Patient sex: F
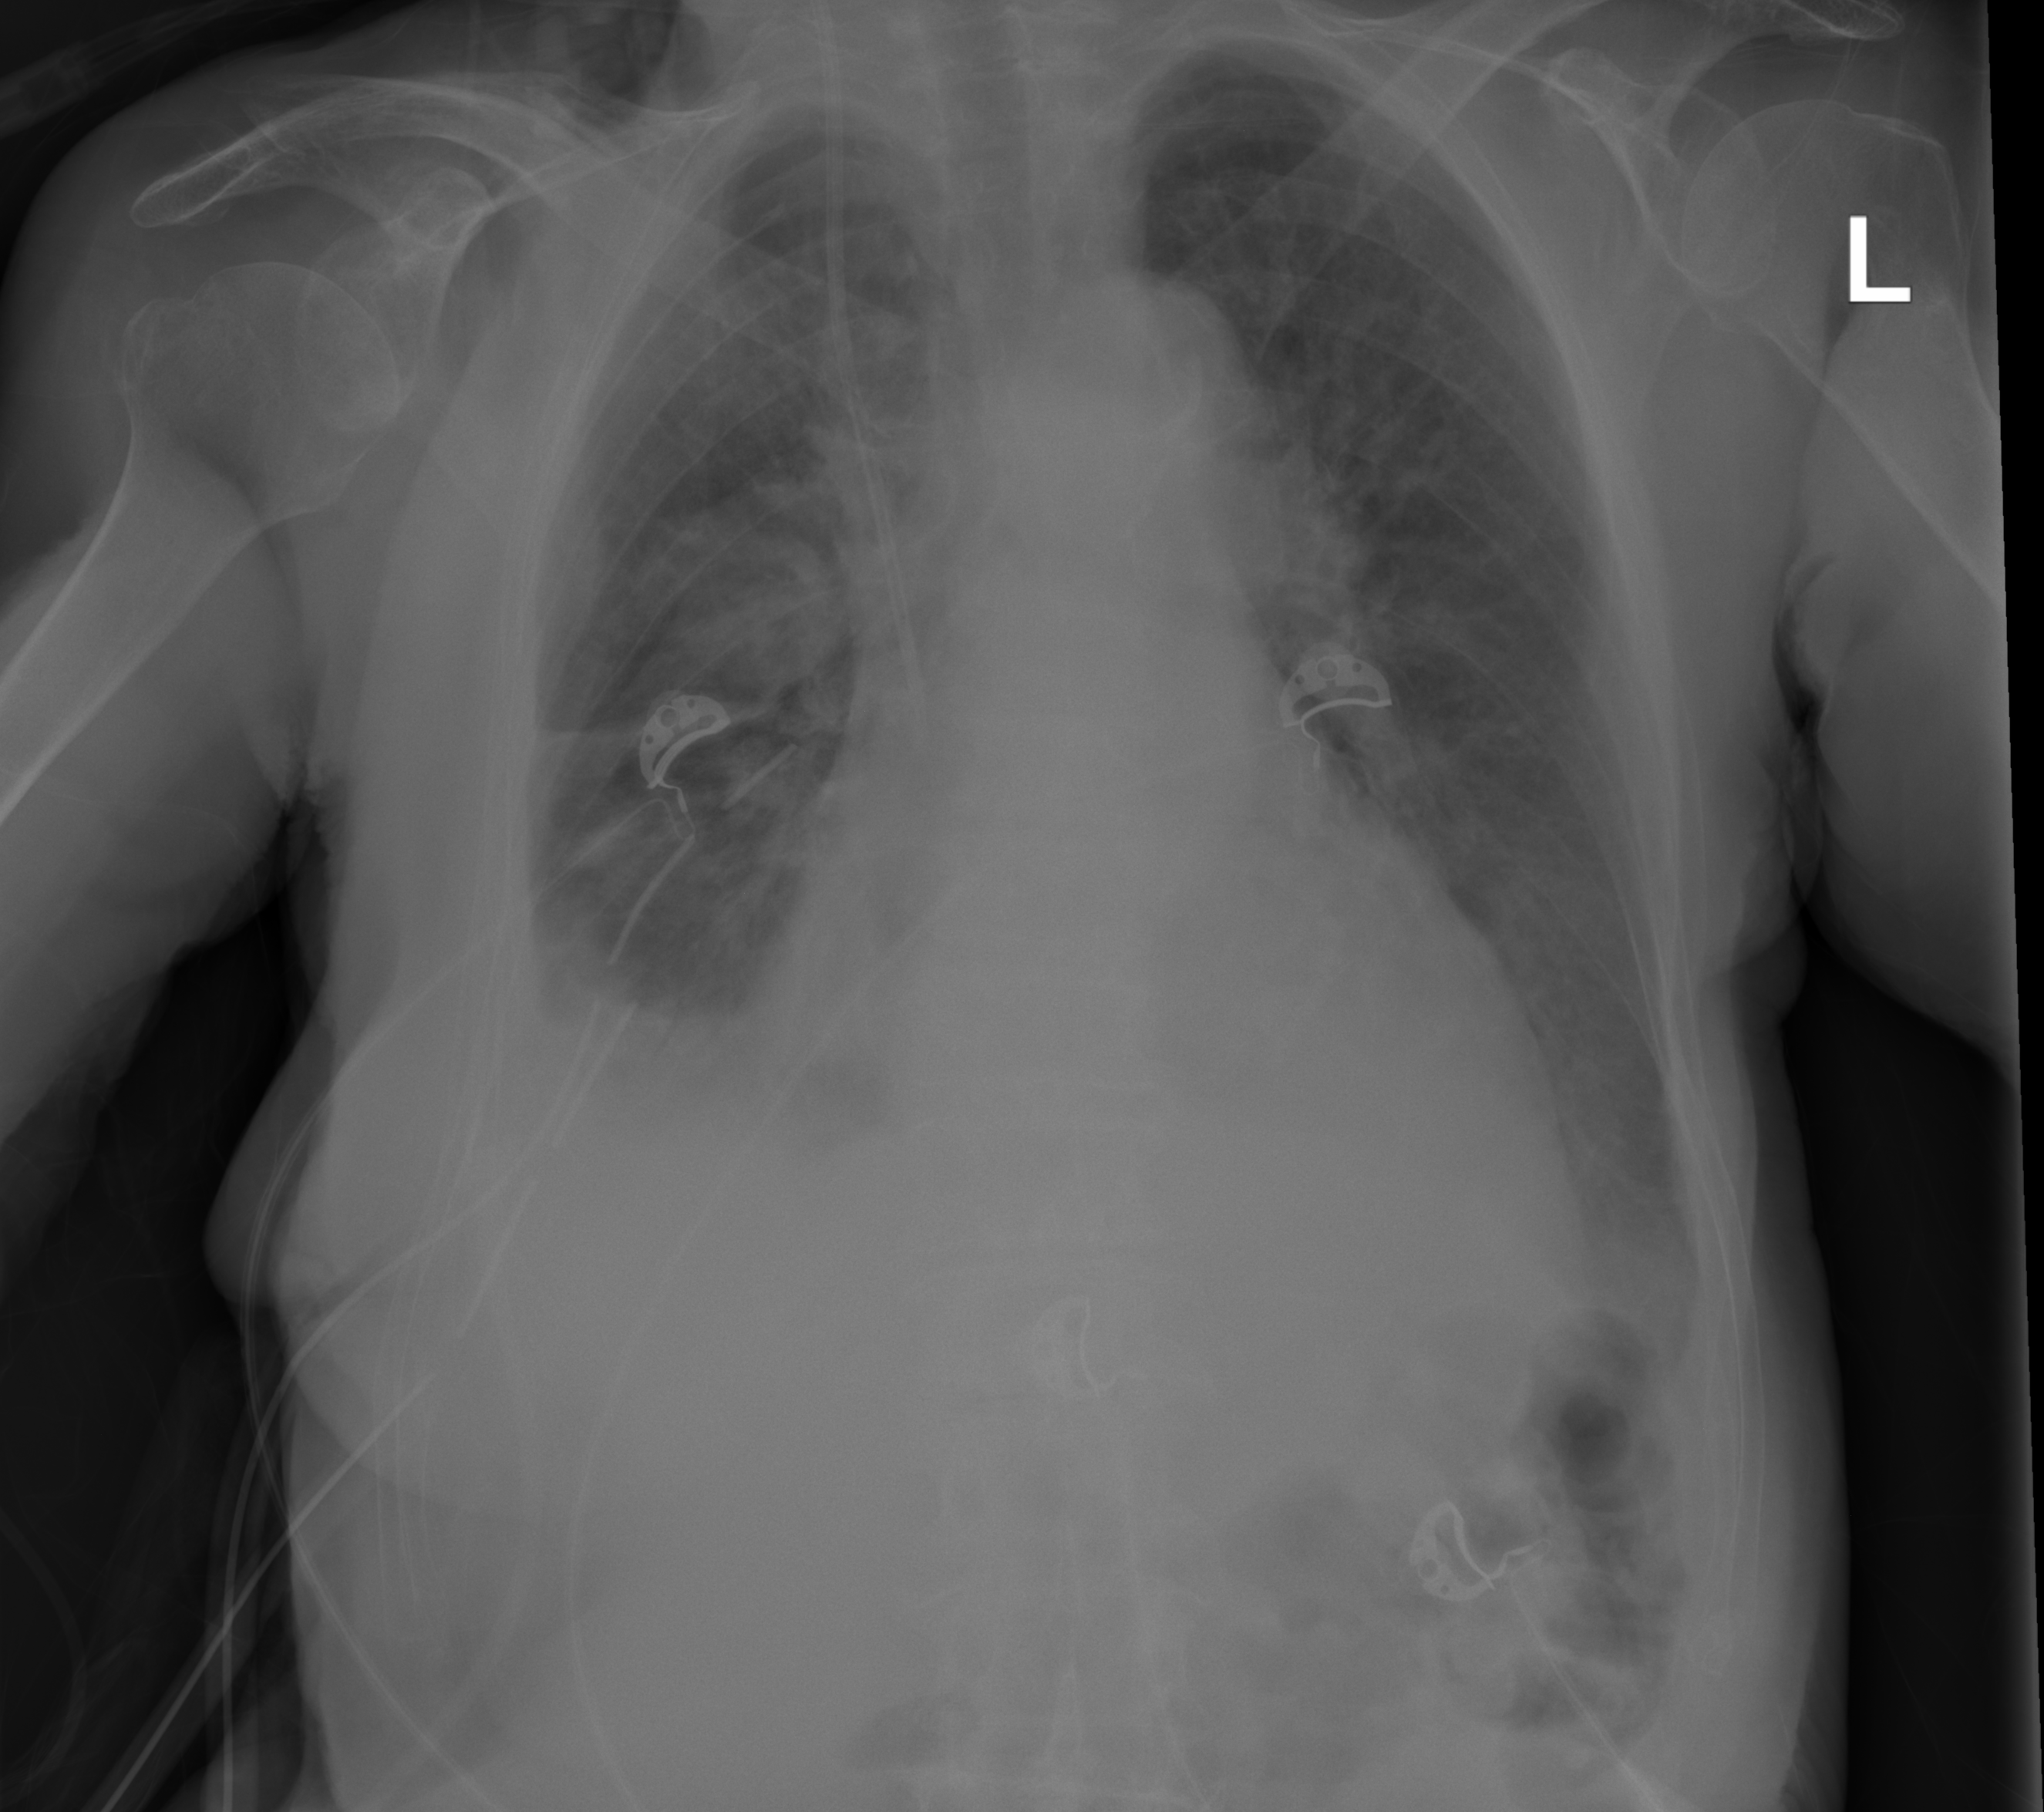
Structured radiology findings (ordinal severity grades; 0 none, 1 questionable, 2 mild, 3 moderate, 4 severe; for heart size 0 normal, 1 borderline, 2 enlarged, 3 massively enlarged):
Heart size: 2
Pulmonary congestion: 0
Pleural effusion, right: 2
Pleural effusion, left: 0
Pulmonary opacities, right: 0
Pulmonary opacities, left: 0
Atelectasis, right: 2
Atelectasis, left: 0